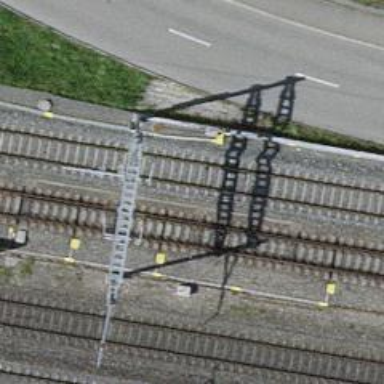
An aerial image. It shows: Railway switch.